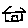
Label: house